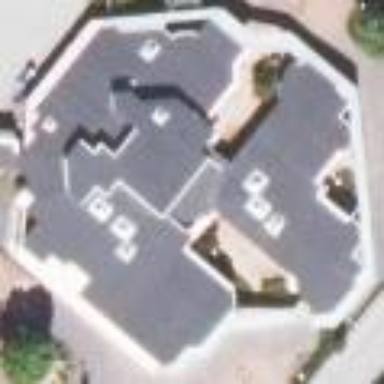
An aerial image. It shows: Kindergarten with flat roof.